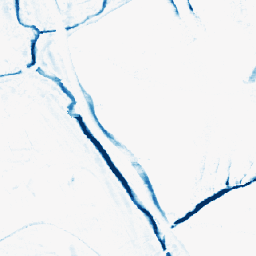
Category: morphological
Decomposition family: morphological_rect
Decomposition parameters: operation: closing
width: 10
height: 5
Upsampling method: area
Upsampling parameters: scale: 4
Upsampling scale: 4